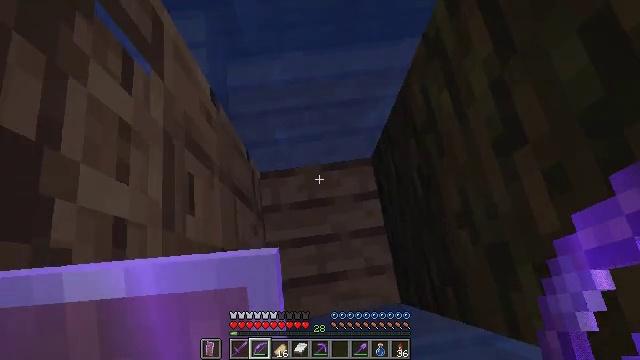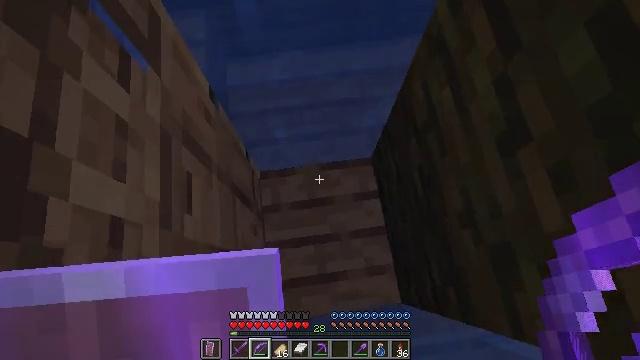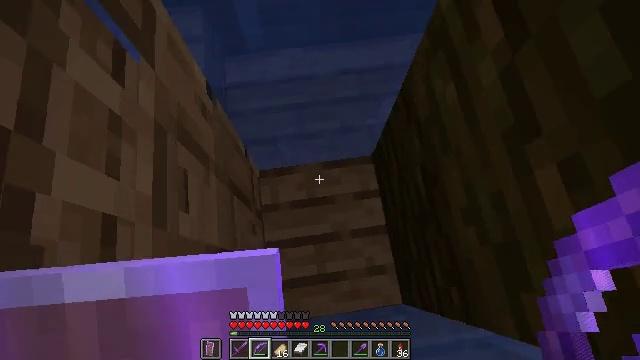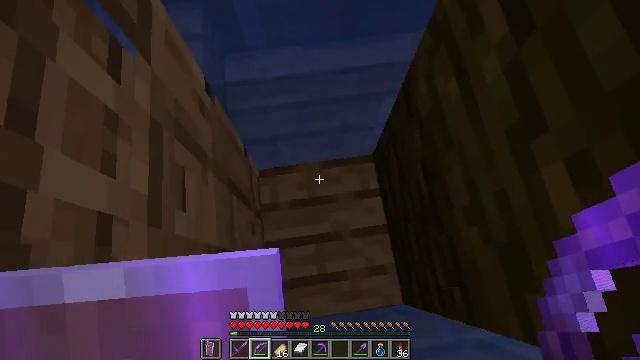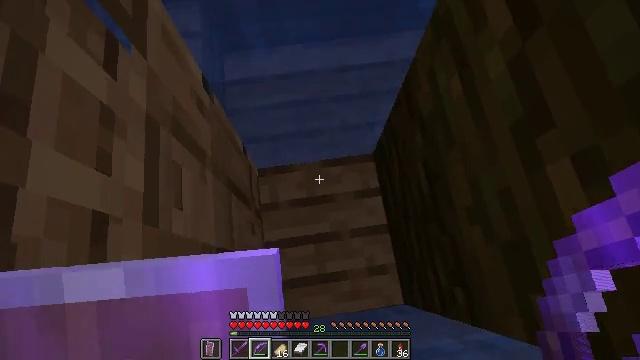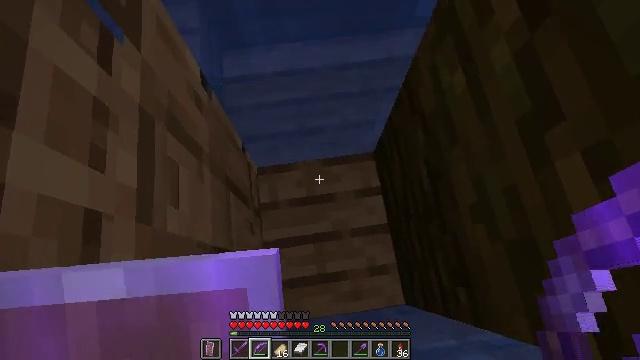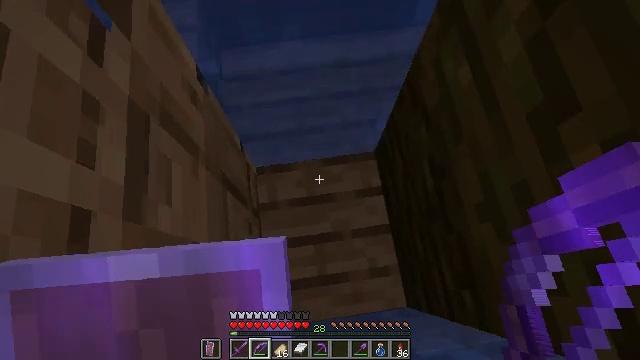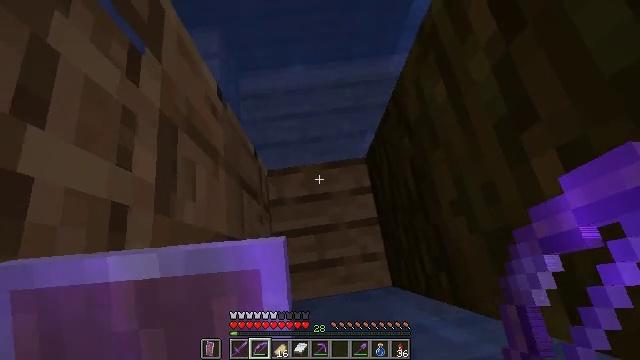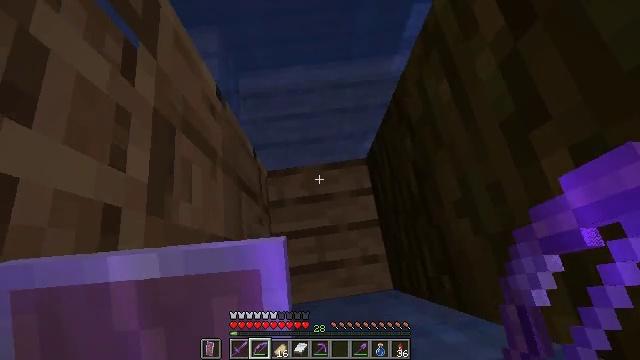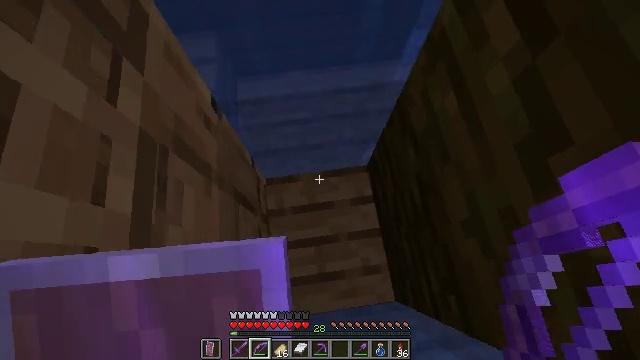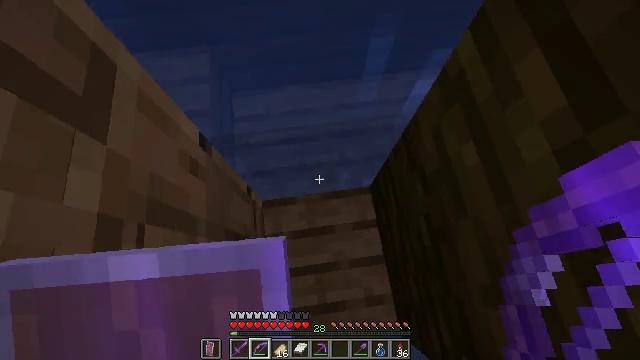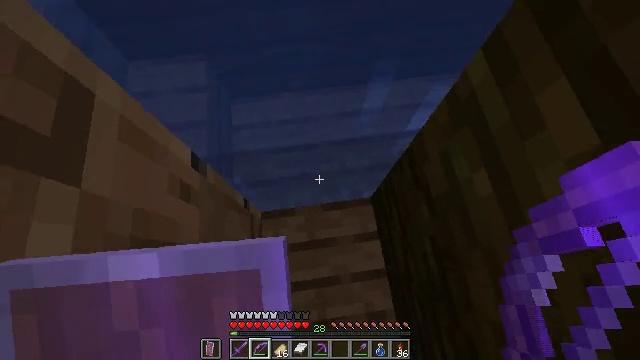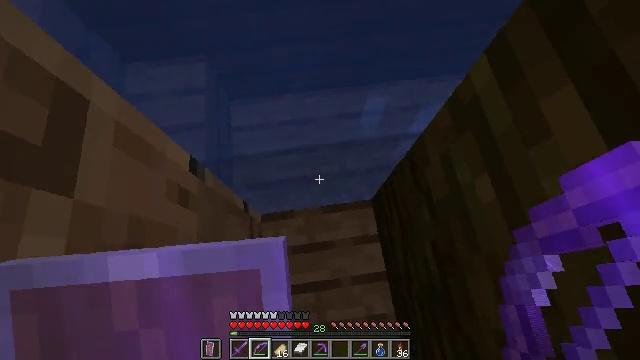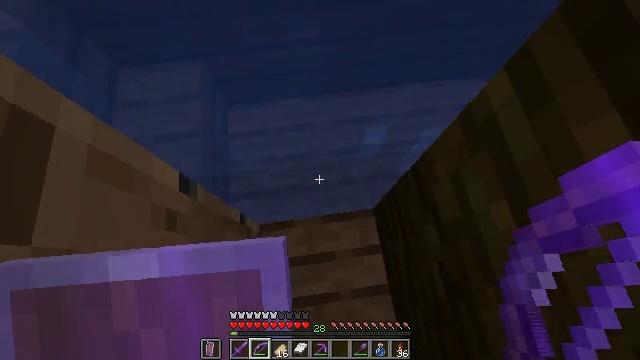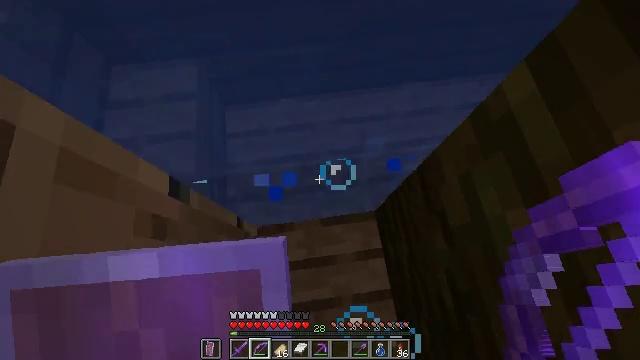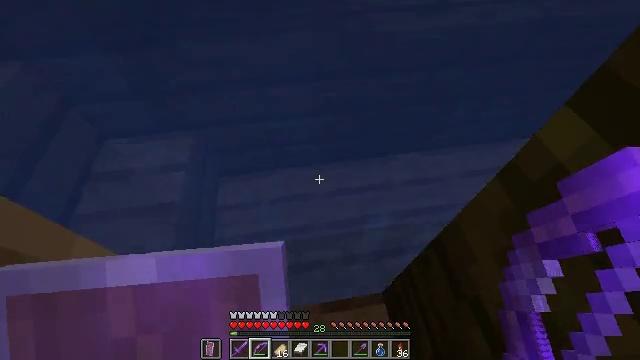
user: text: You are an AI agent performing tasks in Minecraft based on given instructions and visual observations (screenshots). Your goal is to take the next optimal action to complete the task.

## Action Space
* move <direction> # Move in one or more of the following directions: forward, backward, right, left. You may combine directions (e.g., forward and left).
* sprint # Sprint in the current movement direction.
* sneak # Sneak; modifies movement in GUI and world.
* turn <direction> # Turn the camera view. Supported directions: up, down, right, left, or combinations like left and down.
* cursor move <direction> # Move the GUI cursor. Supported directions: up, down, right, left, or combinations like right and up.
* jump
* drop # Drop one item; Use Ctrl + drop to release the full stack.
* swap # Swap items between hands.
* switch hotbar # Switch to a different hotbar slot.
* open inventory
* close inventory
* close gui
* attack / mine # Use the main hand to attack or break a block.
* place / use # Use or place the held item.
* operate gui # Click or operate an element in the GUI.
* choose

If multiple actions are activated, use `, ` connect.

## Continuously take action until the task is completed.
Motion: motion action
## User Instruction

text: Remove oak leaves from branches.
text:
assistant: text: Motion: no_op
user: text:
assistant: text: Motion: no_op
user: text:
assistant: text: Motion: no_op
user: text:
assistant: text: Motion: no_op
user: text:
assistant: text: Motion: no_op
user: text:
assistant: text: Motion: no_op
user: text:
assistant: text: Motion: no_op
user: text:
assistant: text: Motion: move forward
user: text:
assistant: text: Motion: move forward
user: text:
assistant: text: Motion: move forward
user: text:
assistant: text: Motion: no_op
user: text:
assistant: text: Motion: no_op
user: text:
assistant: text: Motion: no_op
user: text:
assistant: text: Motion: no_op
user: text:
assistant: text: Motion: turn right and up
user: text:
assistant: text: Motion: turn up
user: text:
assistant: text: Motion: turn right and up
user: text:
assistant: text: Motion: turn right and up
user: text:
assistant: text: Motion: turn right and up
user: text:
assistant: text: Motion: turn right and up
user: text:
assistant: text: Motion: turn right
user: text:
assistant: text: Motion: no_op
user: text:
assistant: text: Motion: no_op
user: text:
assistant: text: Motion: no_op
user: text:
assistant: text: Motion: no_op
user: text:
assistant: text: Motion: no_op
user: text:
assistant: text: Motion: no_op
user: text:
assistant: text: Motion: no_op
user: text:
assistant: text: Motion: move left
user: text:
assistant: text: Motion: move left